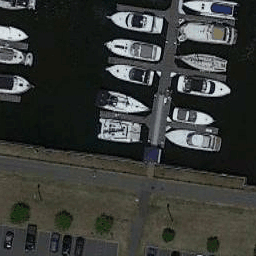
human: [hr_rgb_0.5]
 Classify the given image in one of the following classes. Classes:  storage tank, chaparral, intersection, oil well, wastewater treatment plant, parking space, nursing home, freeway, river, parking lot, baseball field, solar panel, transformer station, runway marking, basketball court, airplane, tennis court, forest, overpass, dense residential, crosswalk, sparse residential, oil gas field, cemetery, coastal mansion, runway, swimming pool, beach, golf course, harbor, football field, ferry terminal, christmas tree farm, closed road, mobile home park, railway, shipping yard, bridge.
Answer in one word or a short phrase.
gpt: harbor